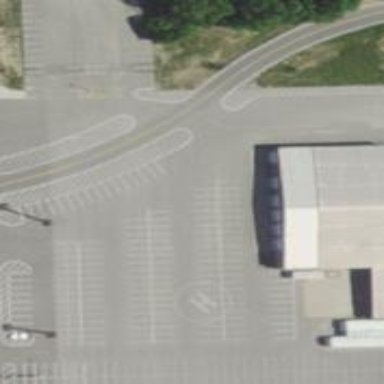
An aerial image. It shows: Parking area with concrete surface.